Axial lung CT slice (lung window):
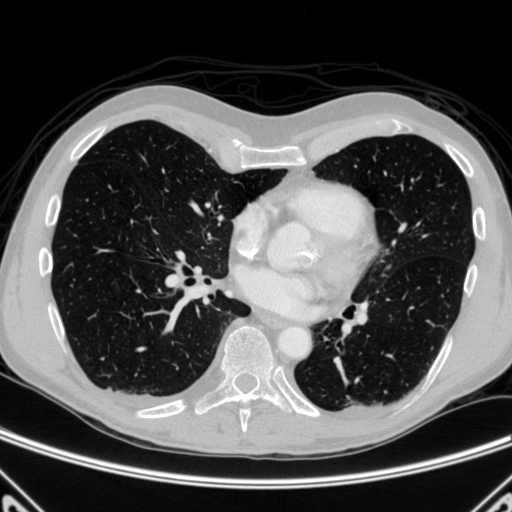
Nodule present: no